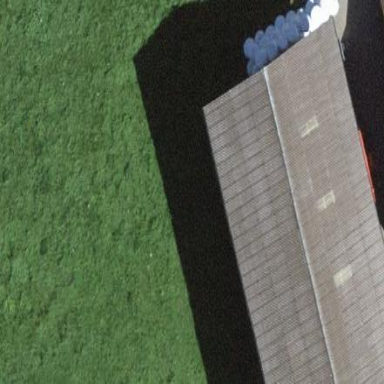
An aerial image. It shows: Shed.